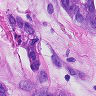
Metastatic tissue present: yes